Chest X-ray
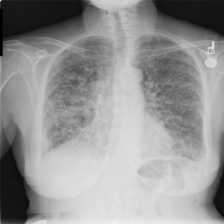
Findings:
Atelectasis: negative
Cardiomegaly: negative
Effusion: negative
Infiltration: positive
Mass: negative
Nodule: positive
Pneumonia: negative
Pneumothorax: negative
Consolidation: negative
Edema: negative
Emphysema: negative
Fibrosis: negative
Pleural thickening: negative
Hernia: negative